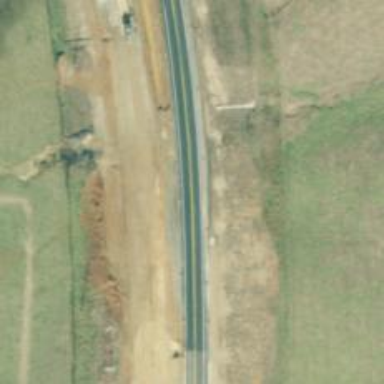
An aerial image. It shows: Asphalt dual carriageway categorized as trunk highway.